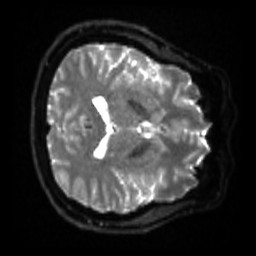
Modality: sbref
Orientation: axial
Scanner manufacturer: siemens
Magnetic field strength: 3 T
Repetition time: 4 s
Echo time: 0.0594 s